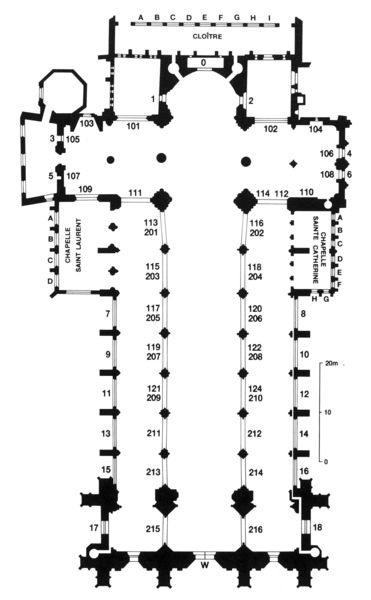
Titel: Notre-Dame in Strassburg
Standort: Straßburg, Notre-Dame (EU - F)
Schlagwörter: weiß, fenster, pfeiler, schwarz, säule, säulen, tür, architektur, kirche, schiff, schiffe, französisch, zahlen, kreuz, buchstaben, beschriftung, hauptschiff, kirchenschiff, mittelschiff, seitenschiff, apsis, plan, nummern, joch, oktogon, legende, basilika, grundriss, bauzeichnung, vierung, seitenkapelle